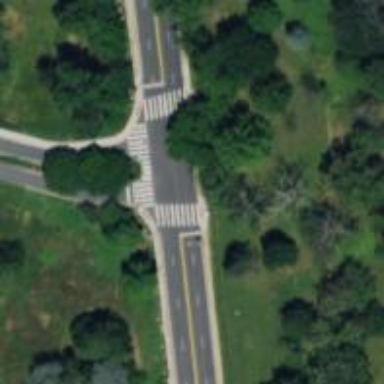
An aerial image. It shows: Footway located on traffic island.